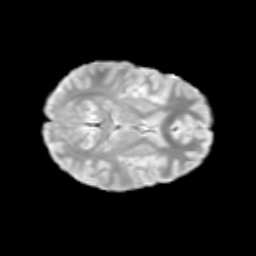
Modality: T2w
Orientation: axial
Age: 13
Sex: female
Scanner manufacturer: siemens
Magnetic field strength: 3 T
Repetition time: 3.8 s
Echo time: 0.07 s